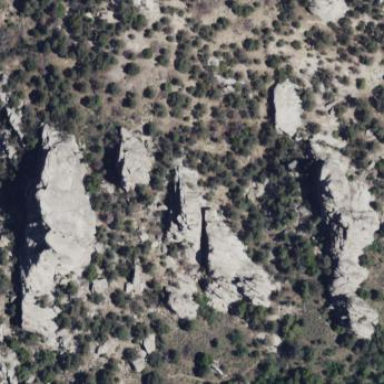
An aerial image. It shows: Landscape of bare rock.